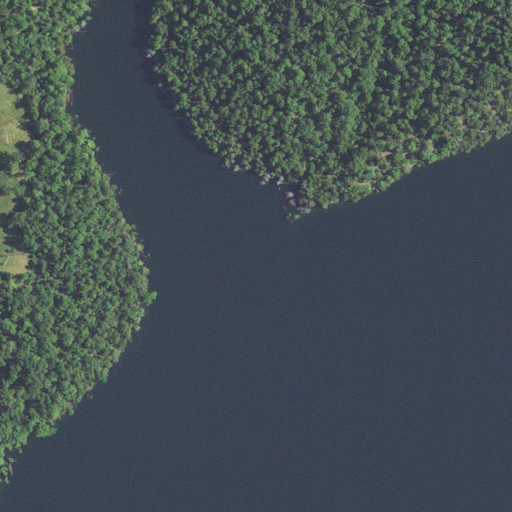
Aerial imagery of valley in Missouri named Little Cedar Hollow containing open water, deciduous forest, mixed forest, barren land, shrub, grassland, pasture, and evergreen forest